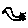
Label: bird